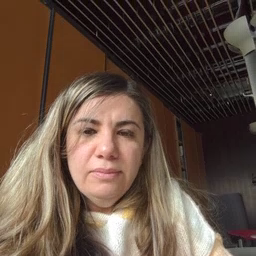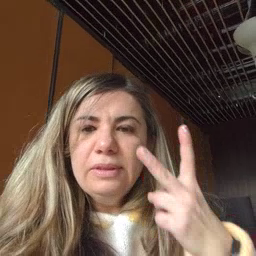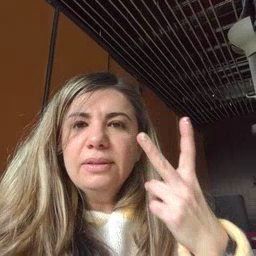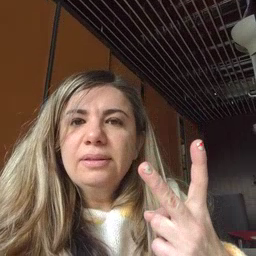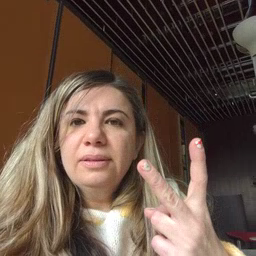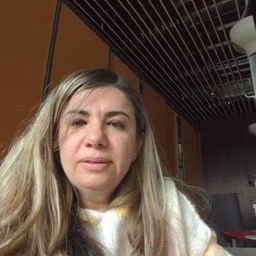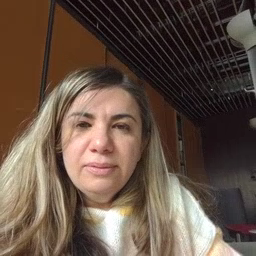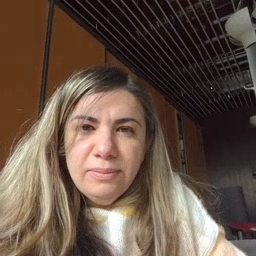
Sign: see